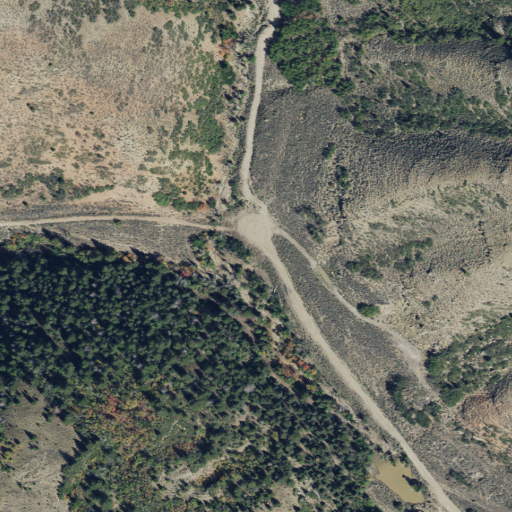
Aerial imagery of valley in Utah named Ciochetto Canyon containing deciduous forest, evergreen forest, open development, mixed forest, shrub, and grassland